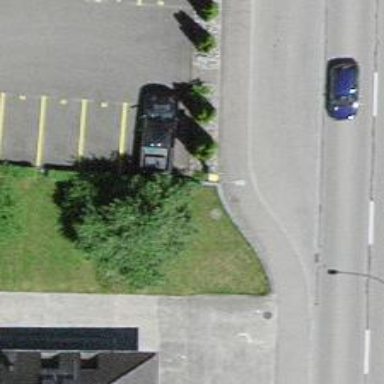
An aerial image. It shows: Post box.